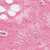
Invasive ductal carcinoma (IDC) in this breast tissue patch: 0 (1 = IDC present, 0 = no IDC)